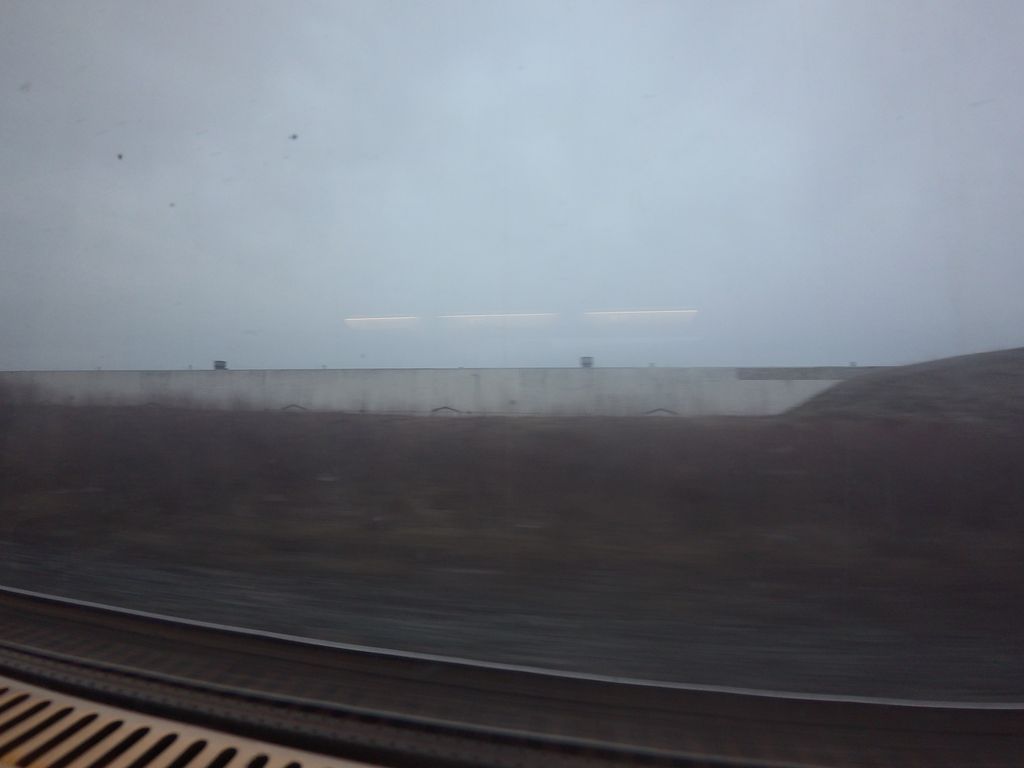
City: toronto